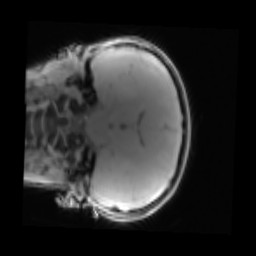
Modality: PDw
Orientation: coronal
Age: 14
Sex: male
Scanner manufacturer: siemens
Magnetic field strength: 3 T
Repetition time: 0.25 s
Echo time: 0.00103 s